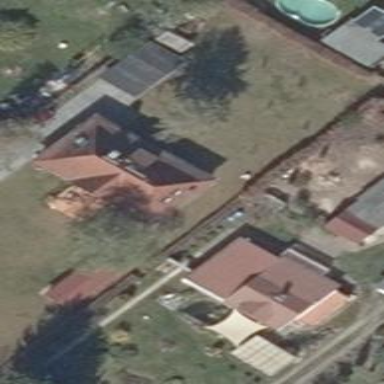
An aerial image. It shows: Detached building with hipped roof shape.